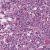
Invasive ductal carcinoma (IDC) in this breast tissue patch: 1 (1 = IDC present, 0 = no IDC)